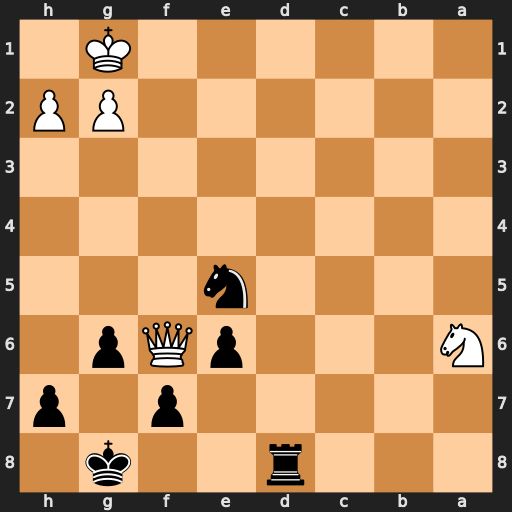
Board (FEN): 3r2k1/5p1p/N3pQp1/4n3/8/8/6PP/6K1
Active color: b
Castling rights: -
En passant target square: -
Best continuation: Rd1+ Qf1 Rxf1+